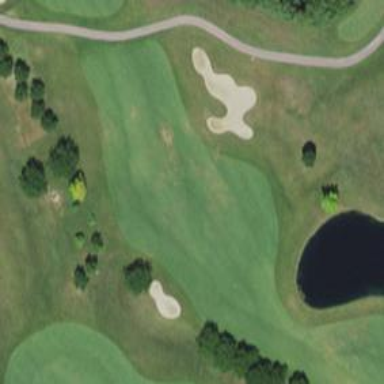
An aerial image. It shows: Grassy area designated as golf fairway.